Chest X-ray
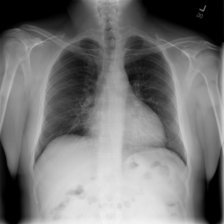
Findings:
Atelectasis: negative
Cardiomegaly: negative
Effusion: negative
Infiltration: positive
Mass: negative
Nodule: negative
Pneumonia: negative
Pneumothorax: negative
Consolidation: negative
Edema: negative
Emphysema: negative
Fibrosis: negative
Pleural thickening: negative
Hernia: negative